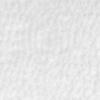
Label: no_change